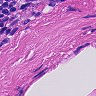
Metastatic tissue present: no